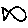
Label: fish